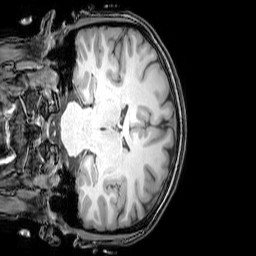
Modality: T1w
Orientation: coronal
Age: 22
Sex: female
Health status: healthy
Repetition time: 0.081 s
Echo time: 0.037 s